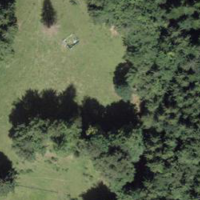
EUNIS habitat code: 44
Species observed at this site:
Stellaria graminea